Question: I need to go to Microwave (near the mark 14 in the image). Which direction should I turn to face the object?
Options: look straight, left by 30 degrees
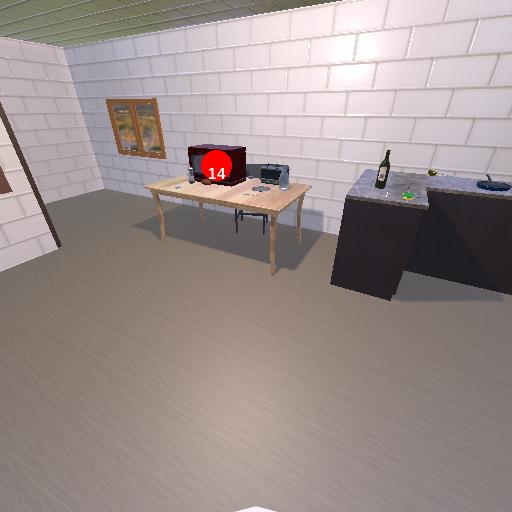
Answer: look straight